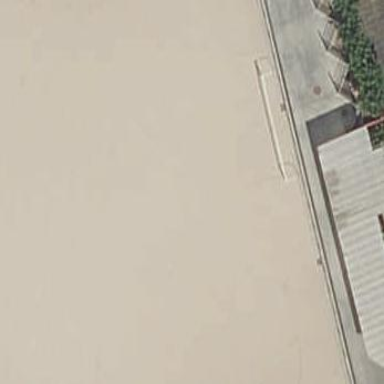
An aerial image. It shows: Dirt soccer pitch.